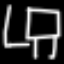
Label: chair